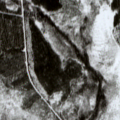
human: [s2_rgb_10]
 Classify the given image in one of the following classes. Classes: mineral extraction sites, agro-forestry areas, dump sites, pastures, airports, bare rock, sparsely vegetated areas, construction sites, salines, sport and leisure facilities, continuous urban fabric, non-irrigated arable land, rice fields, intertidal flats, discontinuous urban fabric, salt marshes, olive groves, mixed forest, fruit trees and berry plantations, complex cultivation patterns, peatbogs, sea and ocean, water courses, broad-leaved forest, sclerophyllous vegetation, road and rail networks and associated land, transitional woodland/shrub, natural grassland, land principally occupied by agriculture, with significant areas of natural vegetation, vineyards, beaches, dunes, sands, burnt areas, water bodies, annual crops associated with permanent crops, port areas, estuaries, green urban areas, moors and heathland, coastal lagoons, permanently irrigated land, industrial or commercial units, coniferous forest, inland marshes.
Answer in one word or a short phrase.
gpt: coniferous forest, mixed forest, transitional woodland/shrub, peatbogs